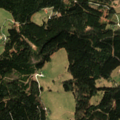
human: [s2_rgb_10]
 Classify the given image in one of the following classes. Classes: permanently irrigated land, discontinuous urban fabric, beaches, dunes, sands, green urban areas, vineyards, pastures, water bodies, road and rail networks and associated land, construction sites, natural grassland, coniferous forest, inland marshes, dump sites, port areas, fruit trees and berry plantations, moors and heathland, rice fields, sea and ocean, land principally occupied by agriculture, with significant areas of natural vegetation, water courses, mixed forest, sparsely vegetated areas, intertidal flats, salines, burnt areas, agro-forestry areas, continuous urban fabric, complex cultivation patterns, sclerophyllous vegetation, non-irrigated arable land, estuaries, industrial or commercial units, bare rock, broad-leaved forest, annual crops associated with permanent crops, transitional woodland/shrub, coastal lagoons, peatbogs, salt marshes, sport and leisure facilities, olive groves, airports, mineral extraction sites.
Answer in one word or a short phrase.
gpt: pastures, coniferous forest, mixed forest